【题型】证明题　【知识点】解析几何　【难度】medium
已知椭圆$\Gamma:\frac{x^2}{4}+\frac{y^2}{3}=1$的右焦点为$F$，直线$l$与椭圆$\Gamma$交于不同的两点$M(x_1,y_1)$、$N(x_2,y_2)$。

(1) 证明：点$M$到右焦点$F$的距离为$2-\frac{x_1}{2}$；

(2) 设点$Q(0,\frac{1}{2})$，当直线$l$的斜率为$\frac{1}{2}$，且$\overrightarrow{QP}$与$\overrightarrow{QM}+\overrightarrow{QN}$平行时，求直线$l$的方程；

(3) 当直线$l$与$x$轴不垂直，且$\triangle MNF$的周长为$4$时，试判断直线$l$与圆$C:x^2+y^2=3$的位置关系，并证明你的结论。
【解答】
\textbf{【答案】}
(1) 证明见解析；
(2) $y=\frac{1}{2}x+1$；
(3) 直线$l$与圆$C$相切，证明见解析。

\textbf{【解析】}
(1) 由$F(1,0)$，得
\[
|MF|=\sqrt{(x_1-1)^2+y_1^2}=\sqrt{x_1^2-2x_1+1+3\left(1-\frac{x_1^2}{4}\right)}=\sqrt{\frac{x_1^2}{4}-2x_1+4}=\left|\frac{x_1}{2}-2\right|=2-\frac{x_1}{2}
\]

(2) 根据题意画出图象，如图，

设直线的方程为$y=\frac{1}{2}x+m$，
联立$\begin{cases}\frac{x^2}{4}+\frac{y^2}{3}=1\\y=\frac{1}{2}x+m\end{cases}$，消去$y$，得$x^2+mx+m^2-3=0$，
由$\Delta=m^2-4(m^2-3)>0$，得$-2<m<2$，
从而$x_1+x_2=-m$，$y_1+y_2=\frac{1}{2}(x_1+x_2)+2m=\frac{3m}{2}$，
又$\overrightarrow{QP}=(1,-\frac{1}{2})$，$\overrightarrow{QM}+\overrightarrow{QN}=(x_1+x_2,y_1+y_2-1)=(-m,\frac{3m}{2}-1)$，
由$\overrightarrow{QP}$与$\overrightarrow{QM}+\overrightarrow{QN}$平行，得$1\times\left(\frac{3m}{2}-1\right)=-\frac{1}{2}\times(-m)$，解得$m=1$，
故直线$l$的方程为$y=\frac{1}{2}x+1$；

(3) 直线$l$与圆$C:x^2+y^2=3$相切，证明过程如下：
设直线$l$的方程为$y=kx+m$，
联立$\begin{cases}\frac{x^2}{4}+\frac{y^2}{3}=1\\y=kx+m\end{cases}$，消去$y$，得$(3+4k^2)x^2+8kmx+4m^2-12=0$，
从而$\begin{cases}x_1+x_2=-\frac{8km}{3+4k^2}\\x_1x_2=\frac{4m^2-12}{3+4k^2}\end{cases}$，
由$|MF|+|NF|+|MN|=4$，得$\left(2-\frac{x_1}{2}\right)+\left(2-\frac{x_2}{2}\right)+|MN|=4$，即$|MN|=\frac{x_1+x_2}{2}$，
又因为$|MN|=\sqrt{1+k^2}\cdot\sqrt{(x_1+x_2)^2-4x_1x_2}=\sqrt{1+k^2}\cdot\sqrt{\left(-\frac{8km}{3+4k^2}\right)^2-4\cdot\frac{4m^2-12}{3+4k^2}}$，
即$\sqrt{1+k^2}\cdot\sqrt{\left(-\frac{8km}{3+4k^2}\right)^2-4\cdot\frac{4m^2-12}{3+4k^2}}=\frac{1}{2}\left(-\frac{8km}{3+4k^2}\right)$，
化简，整理得$12k^4+21k^2+9-3m^2-4k^2m^2=0$，
即$(3+4k^2)(3k^2+3-m^2)=0$，从而$m^2=3(1+k^2)$，
又圆心$C$到直线$l$的距离$d=\frac{|m|}{\sqrt{1+k^2}}=\frac{\sqrt{3(1+k^2)}}{\sqrt{1+k^2}}=\sqrt{3}=r$，
故直线$l$与圆$C$相切。
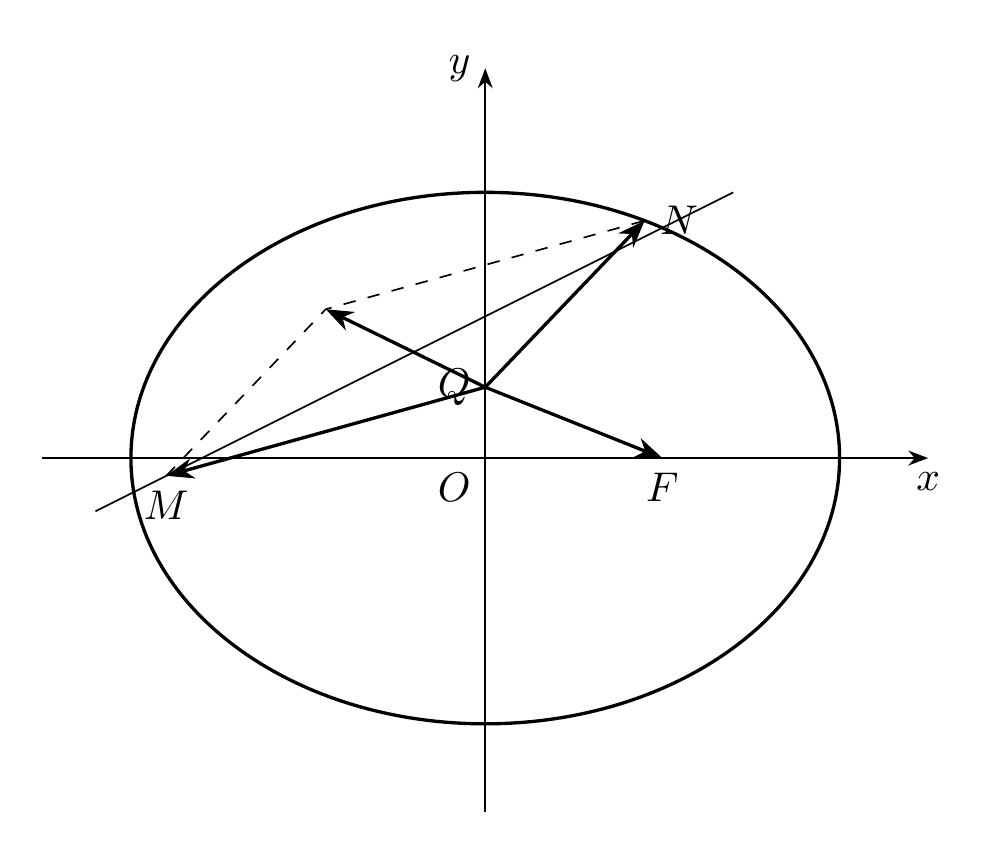
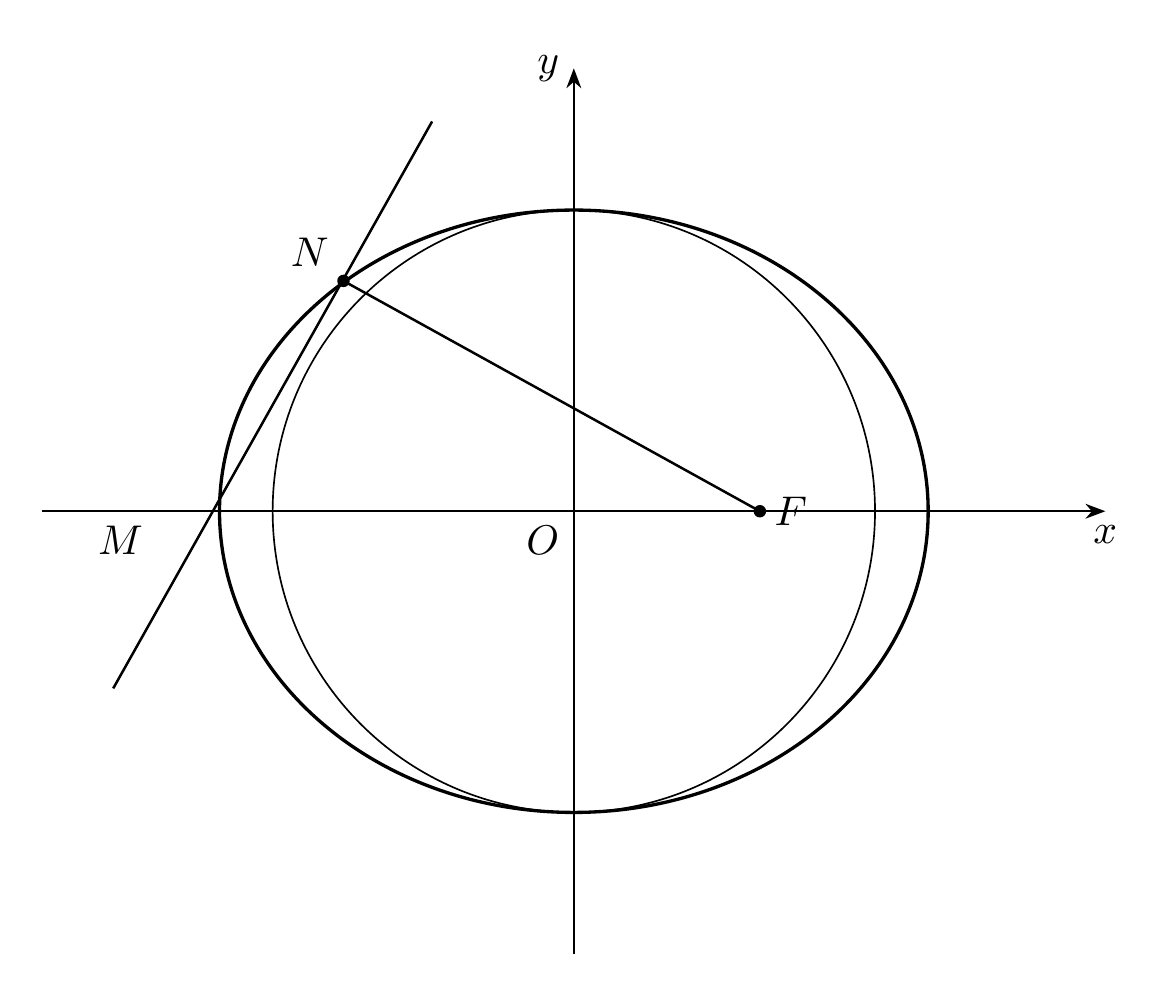